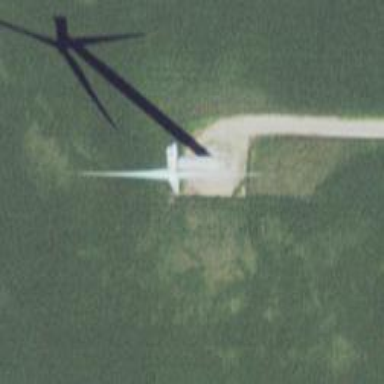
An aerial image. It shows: Wind generator with horizontal axis. The wind turbine is from Vestas.